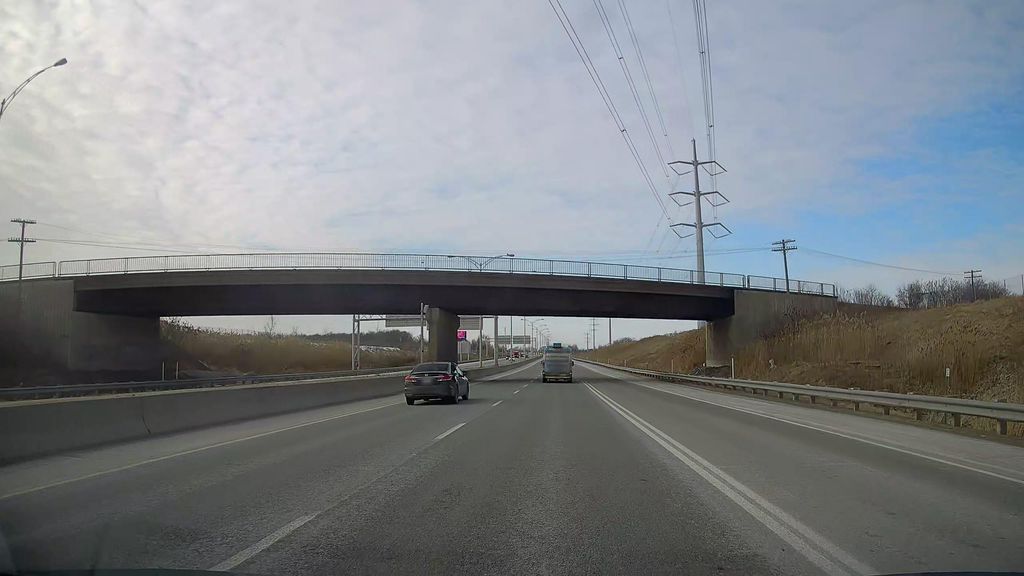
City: montreal